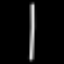
Label: line